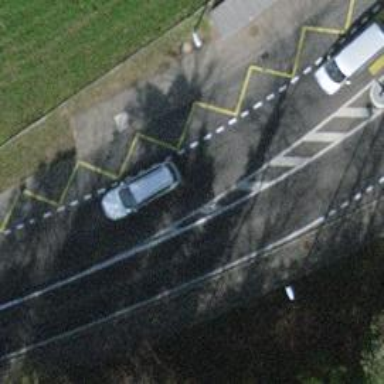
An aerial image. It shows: Bus stop with designated public transport stop position.